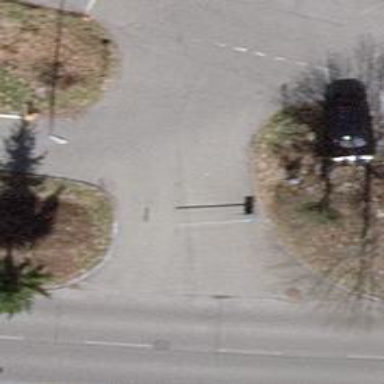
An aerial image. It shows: Lift gate barrier.